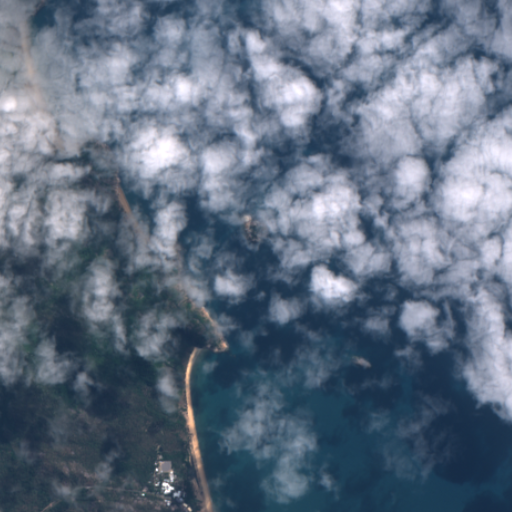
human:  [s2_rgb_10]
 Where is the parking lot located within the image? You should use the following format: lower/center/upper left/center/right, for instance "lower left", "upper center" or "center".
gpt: The parking lot is located in the lower left of the image.
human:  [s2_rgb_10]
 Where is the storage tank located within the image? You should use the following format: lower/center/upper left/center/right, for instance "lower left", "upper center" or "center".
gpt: The storage tank is located in the lower left of the image.
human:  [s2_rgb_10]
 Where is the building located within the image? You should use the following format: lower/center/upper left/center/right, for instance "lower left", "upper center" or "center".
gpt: The building is located in the lower left of the image.
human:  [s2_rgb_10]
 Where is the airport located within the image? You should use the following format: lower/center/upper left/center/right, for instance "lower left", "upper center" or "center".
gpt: There is no airport in the image.